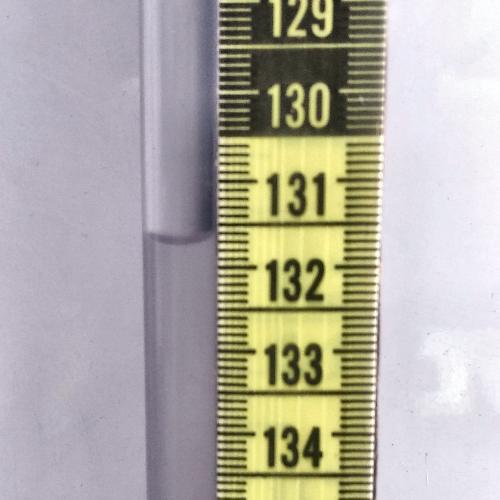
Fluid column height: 131.7 cm